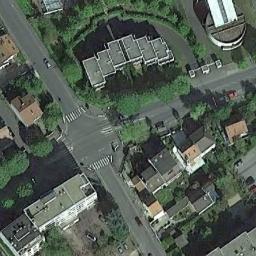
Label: intersection